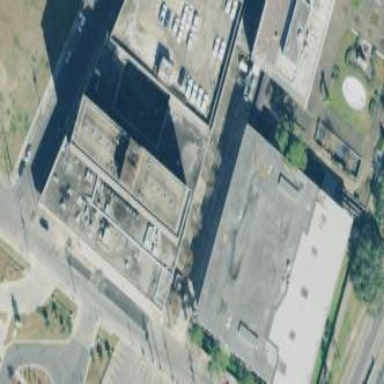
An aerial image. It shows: Building.